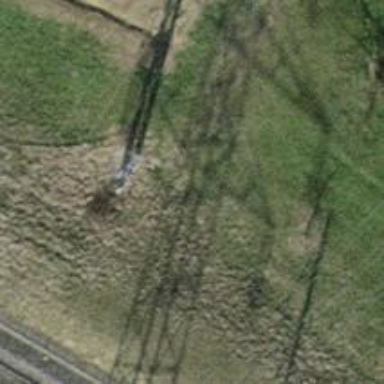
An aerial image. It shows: Concrete power pole.